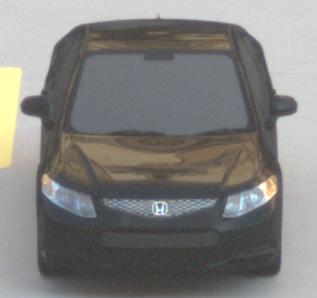
Make: Honda
Model: Civic Limousine 1.8
Detailed model: Civic (IX) Limousine
Model produced from: 2014/05
Model produced until: 2017/06
Doors: 4
Color: black
Road condition: dry road
Daytime: morning or afternoon
Contrast: low contrast